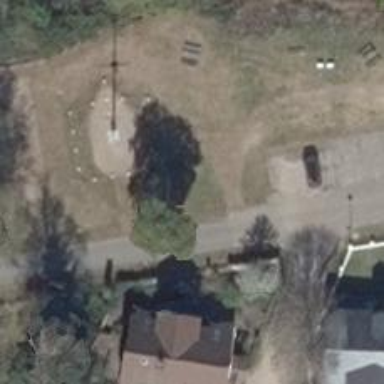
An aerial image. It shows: Memorial site with historic significance.